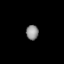
Tissue: lung
Cell type: Myeloid cells
Senescence score: 0.5866
Nuclear area (px): 178
Mean DAPI intensity: 142.843